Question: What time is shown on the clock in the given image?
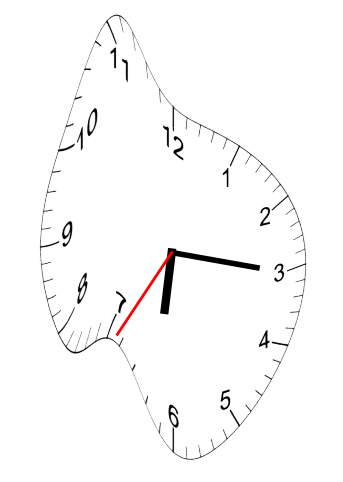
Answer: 06:15:35